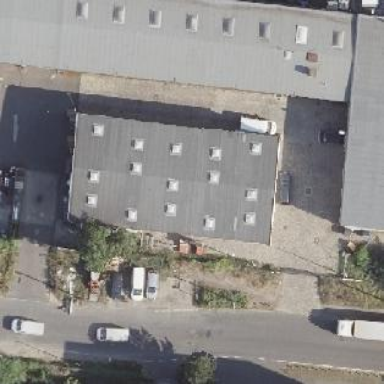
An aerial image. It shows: Commercial building.